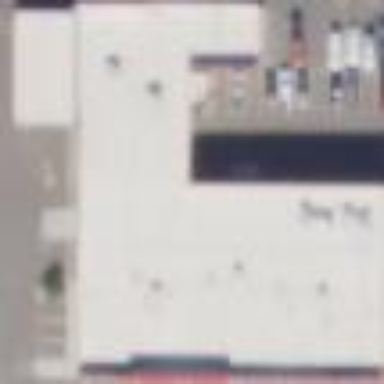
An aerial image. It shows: Building used as car repair shop.